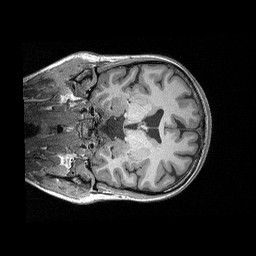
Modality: T1w
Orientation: coronal
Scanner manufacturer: siemens
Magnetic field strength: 3 T
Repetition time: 2.3 s
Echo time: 0.00298 s